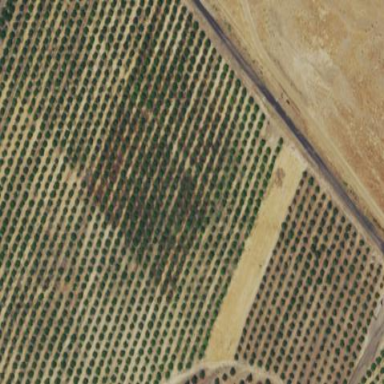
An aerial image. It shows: Orchard.